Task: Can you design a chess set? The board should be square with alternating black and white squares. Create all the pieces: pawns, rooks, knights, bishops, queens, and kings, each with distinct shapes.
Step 267:
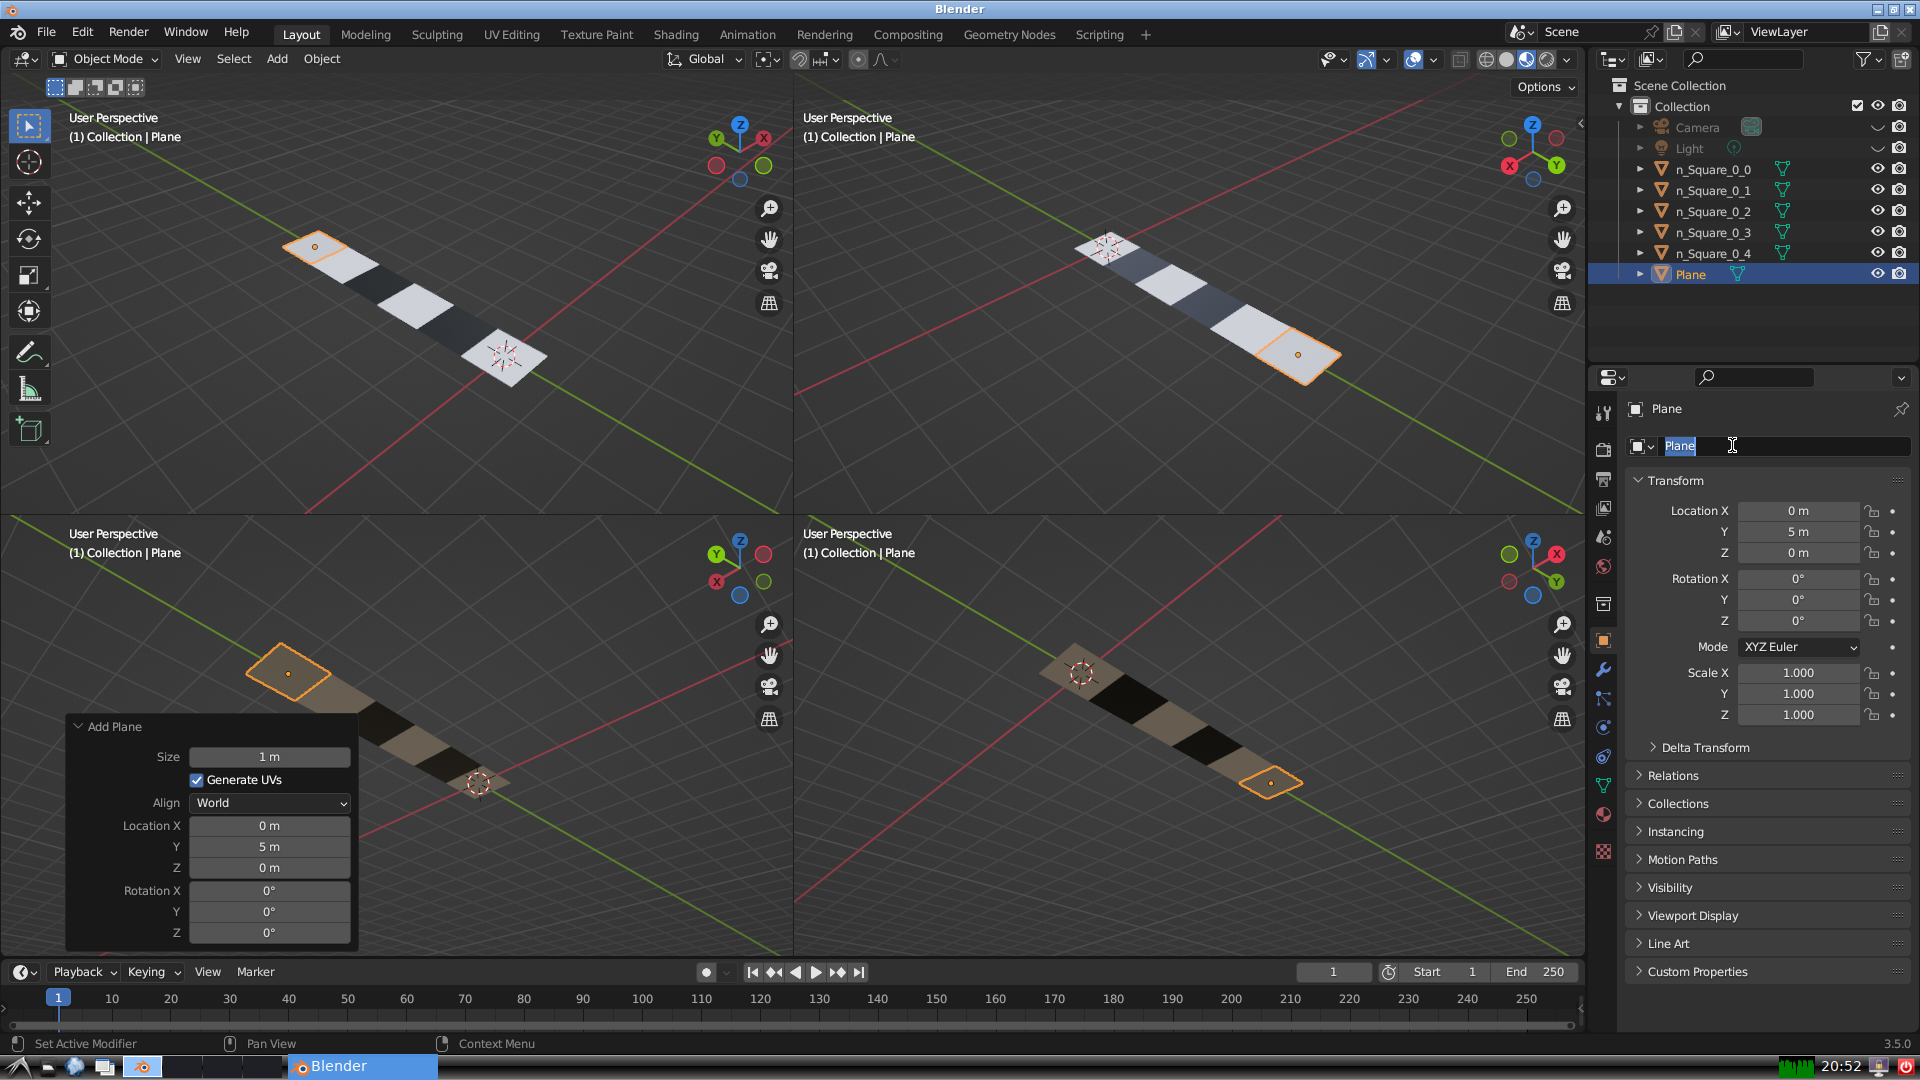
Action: input_text: n_Square_0_5